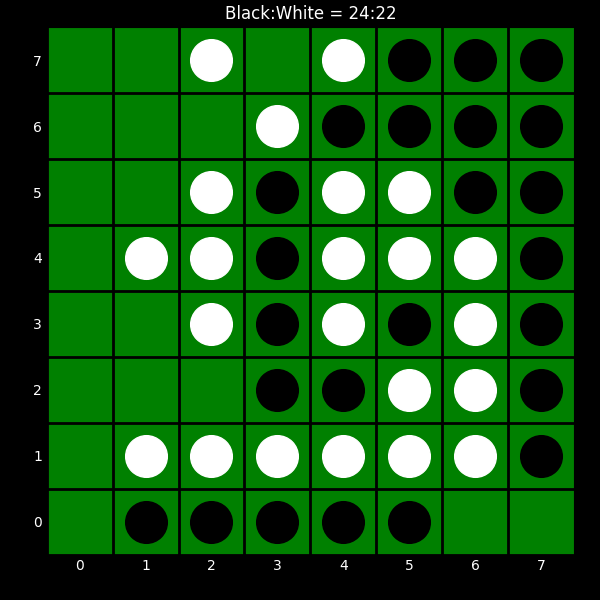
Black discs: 24
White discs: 22